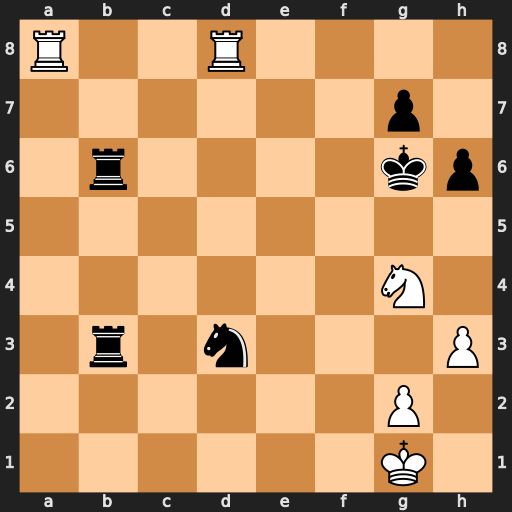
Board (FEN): R2R4/6p1/1r4kp/8/6N1/1r1n3P/6P1/6K1
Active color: w
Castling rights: -
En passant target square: -
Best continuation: Rxd3 Rxd3 Ne5+ Kh7 Nxd3